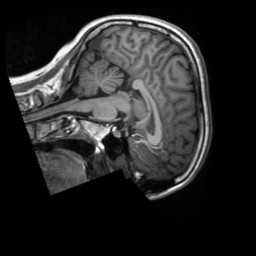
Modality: T1w
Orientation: sagittal
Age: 22
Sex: female
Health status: ill
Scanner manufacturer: siemens
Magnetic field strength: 3 T
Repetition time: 2.3 s
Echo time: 0.00201 s